Question: This is my 'DefaultController.php' file. I am unable to solve
> Notice: Undefined variable: session in symfony
Th error is reported on line number 184. I am making a login and logout page for a dashboard. Can anybody help me solve this?
Here is the full error message:

'DefaultController.php'
'''
<?php
namespace AppBundle\Controller;
use AppBundle\Entity\users;
use AppBundle\Entity\Login;
use Sensio\Bundle\FrameworkExtraBundle\Configuration\Route;
use Symfony\Bundle\FrameworkBundle\Controller\Controller;
use Symfony\Component\HttpFoundation\Request;
use Symfony\Component\HttpFoundation\RedirectResponse;
use Symfony\Component\HttpFoundation\Response;
use Symfony\Component\HttpFoundation\Session\Session;
class DefaultController extends Controller
{
/**
* @Route("/login", name="login")
*/
public function loginAction(Request $request)
{
$request->getSession();
$em=$this->getDoctrine()->getEntityManager();
$repository=$em->getRepository('AppBundle:users');
if($request->getMethod()=='POST')
{
$session->clear();
$username=$request->get('username');
$password=$request->get('password');
$remember=$request->get('remember');
$user=$repository->findOneBy(array('userName'=>$username, 'password'=>$password));
if($user)
{
if($remember=='remember-me')
{
$login=new Login();
$login->setUserName($username);
$login->setPassword($password);
$session->set('login', $login);
}
return $this->render('default/welcome.html.twig', array('name' =>$user->getFirstName()));
}
else
{
return $this->render('default/login.html.twig', array('name' => 'Login Error'));
}
}
else{
if($session->has('login'))
{
$login=$session->get('login');
$username=$login->getUserName();
$password=$login->getPassword();
$user=$repository->findOneBy(array('userName'=>$username, 'password'=>$password));
if($user)
{
return $this->render('default/welcome.html.twig', array('name' =>$user->getFirstName()));
}
}
return $this->render('default/login.html.twig');
}
}
/**
* @Route("/signupe", name="signupe")
*/
public function signupeAction(Request $request)
{
if($request->getMethod()=='POST'){
$username=$request->get('username');
$firstname=$request->get('firstname');
$password=$request->get('password');
$user = new Users();
$user->setFirstName($firstname);
$user->setPassword($password);
$user->setUserName($username);
$em=$this->getDoctrine()->getEntityManager();
$em->persist($user);
$em->flush();
}
return $this->render('default/signupe.html.twig');
}
/**
* @Route("/logout", name="logout")
*/
public function logoutAction(Request $request)
{
$request->getSession();
$session->clear();
return $this->render('default/login.html.twig');
}
}
'''
This is my 'login.html.twig' file. Here I mention our username password and "remember me" field. I am trying to make a login and logout page which I want to link with my dashboard.
'''
<html>
<head>
{% block stylesheets %}
<link rel="stylesheet" href="{{ asset('templates/css/1.css') }}">
<link rel="stylesheet" href="{{ asset('templates/css/parsley.css') }}">
{% endblock %}
{% block javascripts %}
<script src="{{ asset('templates/js/parsley.min.js') }}"></script>
<script src="{{ asset('templates/js/parsley.extend.min.js') }}"></script>
<script src="{{ asset('templates/js/parsley-standalone.min.js') }}"></script>
{% endblock %}
</head>
<body>
{% block container %}
<div class="wrapper">
<h2>Login User</h2>
<form class="form-sigin" method="POST" action="{{path('login')}}" data-validate="parsley">
<div><input type="text" name="username" class="txtbox" placeholder="Email Address" data-trigger="change" data-required="true" data-type="email"></div>
<div><input type="password" name="password" class="txtbox" placeholder="Password" data-trigger="change" data-required="true"></div>
<div>
<label class="checkbox">
<input type="checkbox" value="remember-me"><span>Remember Me</span></div>
<div><input type="submit" value="Log In" class="loginBtn"></div>
<div><span><a href="">Forgot Password</a></span></div>
</form>
</div>
{% if name is defined %}
<div class="alert-info fade in">
<strong>How are you</strong>
</div>
{% endif %}
{% endblock %}
</body>
</html>
'''
This is my 'signupe.html.twig'. Here I have mentioned all the fields which is require for signup form.
'''
{% block stylesheet %}
<link rel="stylesheet" href="{{ asset('templates/css/1.css') }}">
<link rel="stylesheet" href="{{ asset('templates/css/parsley.css') }}">
<style>
form {
border: 0px solid #f1f1f1;
}
input[type=text]{
/* width: 100%; */
padding: 12px 20px;
margin: 8px 0;
display: inline-block;
border: 1px solid #ccc;
box-sizing: border-box;
}
input[type=password] {
/* width: 100%; */
padding: 12px 20px;
margin: 8px 0;
display: inline-block;
border: 1px solid #ccc;
box-sizing: border-box;
}
button {
background-color: #4CAF50;
color: white;
padding: 11px 22px;
margin: 8px 0;
border: none;
cursor: pointer;
text-align:center;
/* width: 100%; */
}
.Btn {
margin-left: 50px;
}
button:hover {
opacity: 0.8;
}
.cancelbtn {
width: auto;
padding: 11px 18px;
background-color: #f44336;
}
.imgcontainer {
text-align: center;
margin: 24px 0 12px 0;
}
img.avatar {
width: 40%;
border-radius: 50%;
}
.container {
padding: 16px;
text-align:center;
}
span.psw {
float: center;
padding-top: 16px;
}
/* Change styles for span and cancel button on extra small screens */
@media screen and (max-width: 300px) {
span.psw {
display: block;
float: none;
}
.cancelbtn {
width: 100%;
}
}
</style>
{% endblock %}
{% block javascripts %}
<script src="{{ asset('templates/js/parsley.min.js') }}"></script>
<script src="{{ asset('templates/js/parsley.extend.min.js') }}"></script>
<script src="{{ asset('templates/js/parsley-standalone.min.js') }}"></script>
{% endblock %}
{% block container %}
<h2 align="center">Sign Up</h2>
<form method="POST" action="{{path('signupe') }}" data-validate="parsley">
<div class="container">
<label><b>User Name</b></label>
<input type="text" id="username" placeholder="Enter User Name" name="username" placeholder="Email Address" data-trigger="change" data-required="true" data-type="email">
<br>
<label><b>Repeat User Name</b></label>
<input type="text" id="usernameRe" placeholder="Enter User Name" name="usernameRe" placeholder="Email Address" data-trigger="change" data-required="true" data-type="email" data-equalto="#username">
<br>
<label><b>First Name</b></label>
<input type="text" placeholder="Enter First Name" name="firstname" placeholder="Email Address" data-trigger="change" data-required="true">
<br>
<label><b>Password</b></label>
<input type="password" placeholder="Enter Password" name="password" placeholder="Email Address" data-trigger="change" data-required="true"><br>
<div class="Btn">
<button type="submit">Create Account</button>
</div>
</form>
</div>
{% endblock %}
'''
This is my 'welcome.html.twig' file. Here I mention after login page I will redirect that page here I can logout also.
'''
{%block container %}
<div class="container">
<h2>Hello {{name}}</h2>
</div>
<a href="{{path('logout')}}">Logout</a>
{%endblock%}
'''
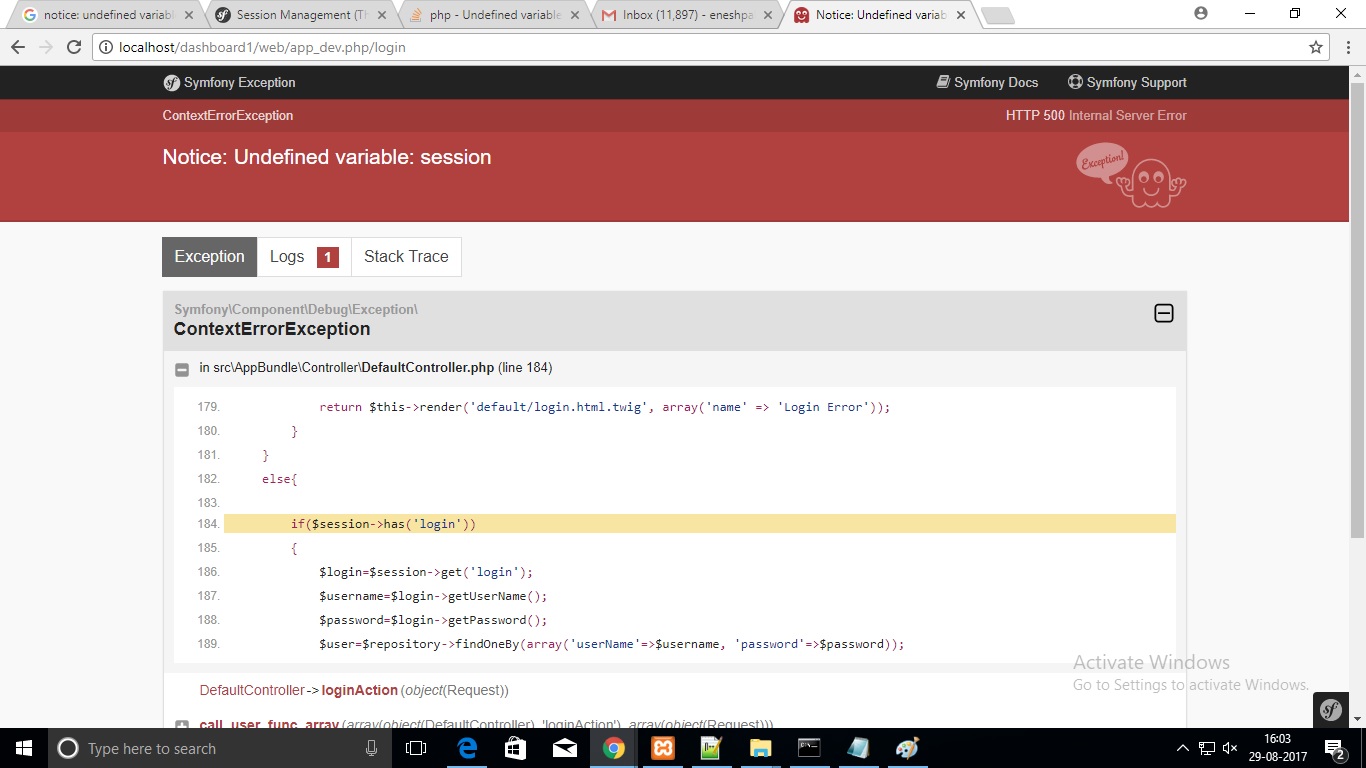
Answer: Missing $session variable:
'''
$session = $request->getSession();
'''